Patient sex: M
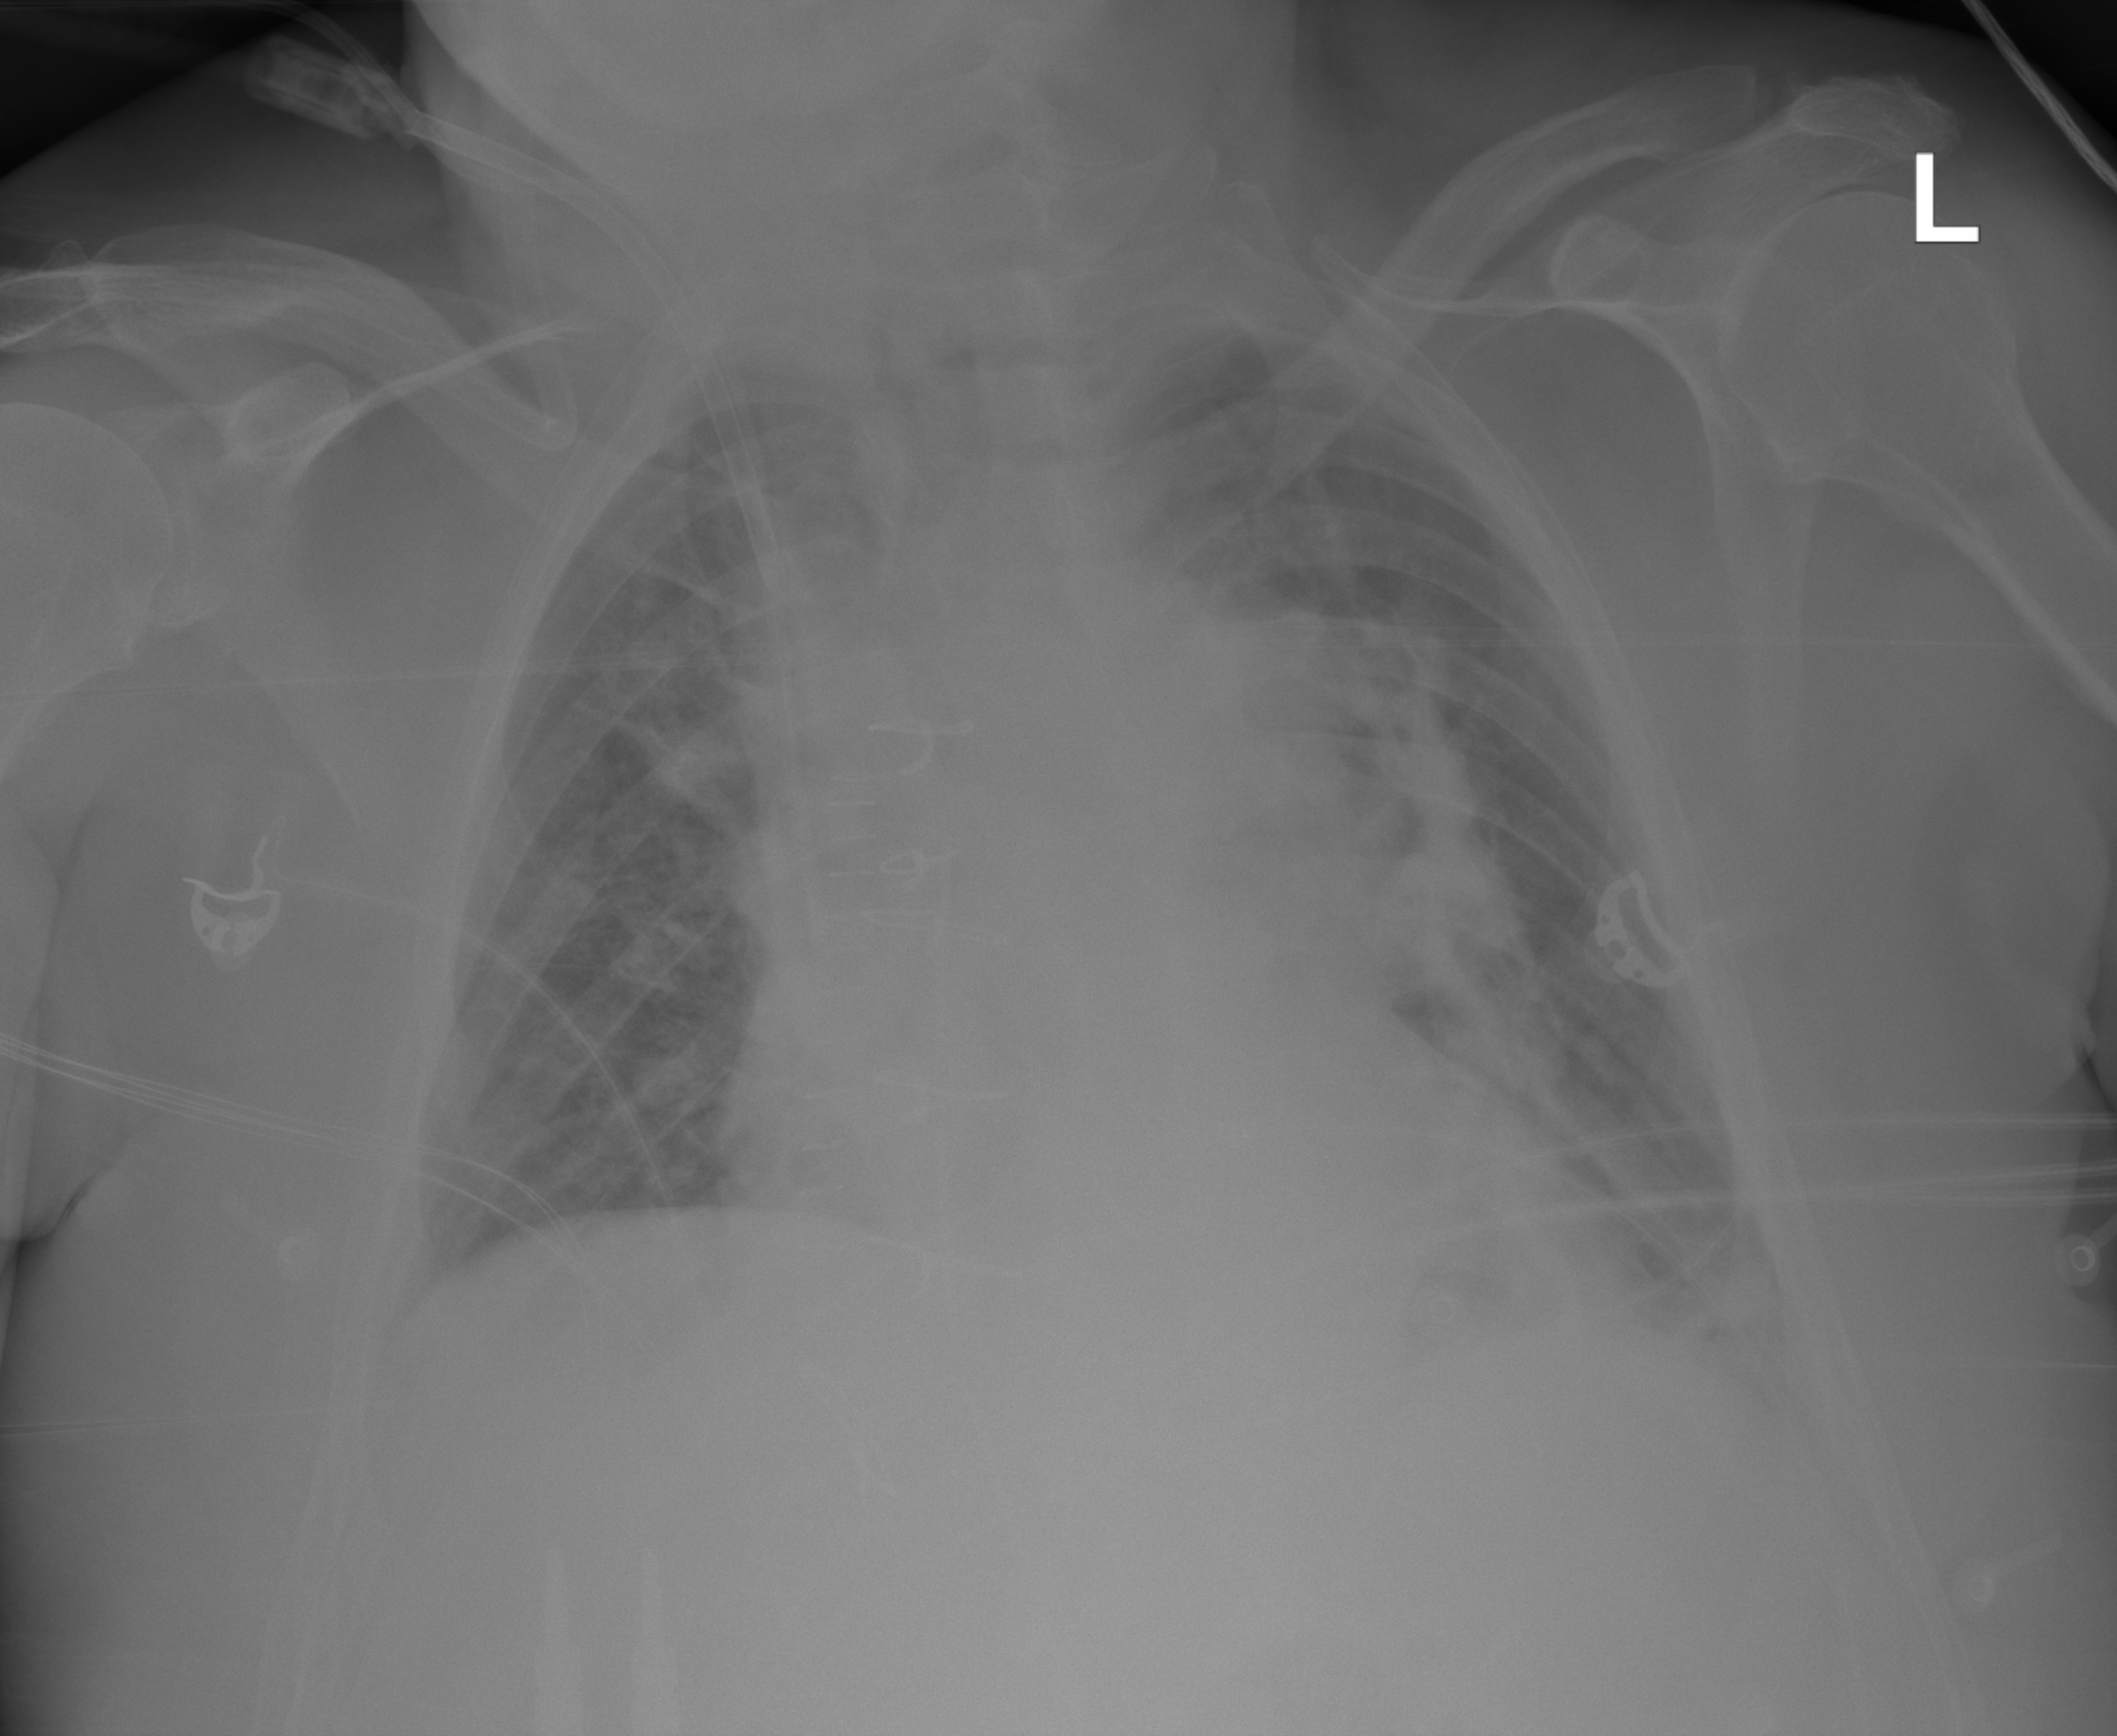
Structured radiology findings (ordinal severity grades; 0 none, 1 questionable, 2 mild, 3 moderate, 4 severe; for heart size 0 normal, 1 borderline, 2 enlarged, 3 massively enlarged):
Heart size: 2
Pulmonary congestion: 2
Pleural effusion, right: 2
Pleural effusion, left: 2
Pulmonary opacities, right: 0
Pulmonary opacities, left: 2
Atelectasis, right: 2
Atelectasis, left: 2